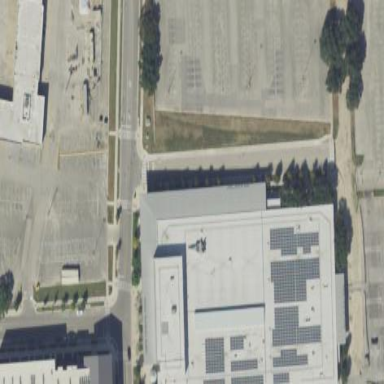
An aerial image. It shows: View of roof of building.